Question: Here is the image of the error I'm having right now. There are some commands that the debbuger does not run when I click on 'Step Into' or 'Next Line' button and show this error instead. I have no ideia how to fix it. I found something about But I don't really know what to do there.

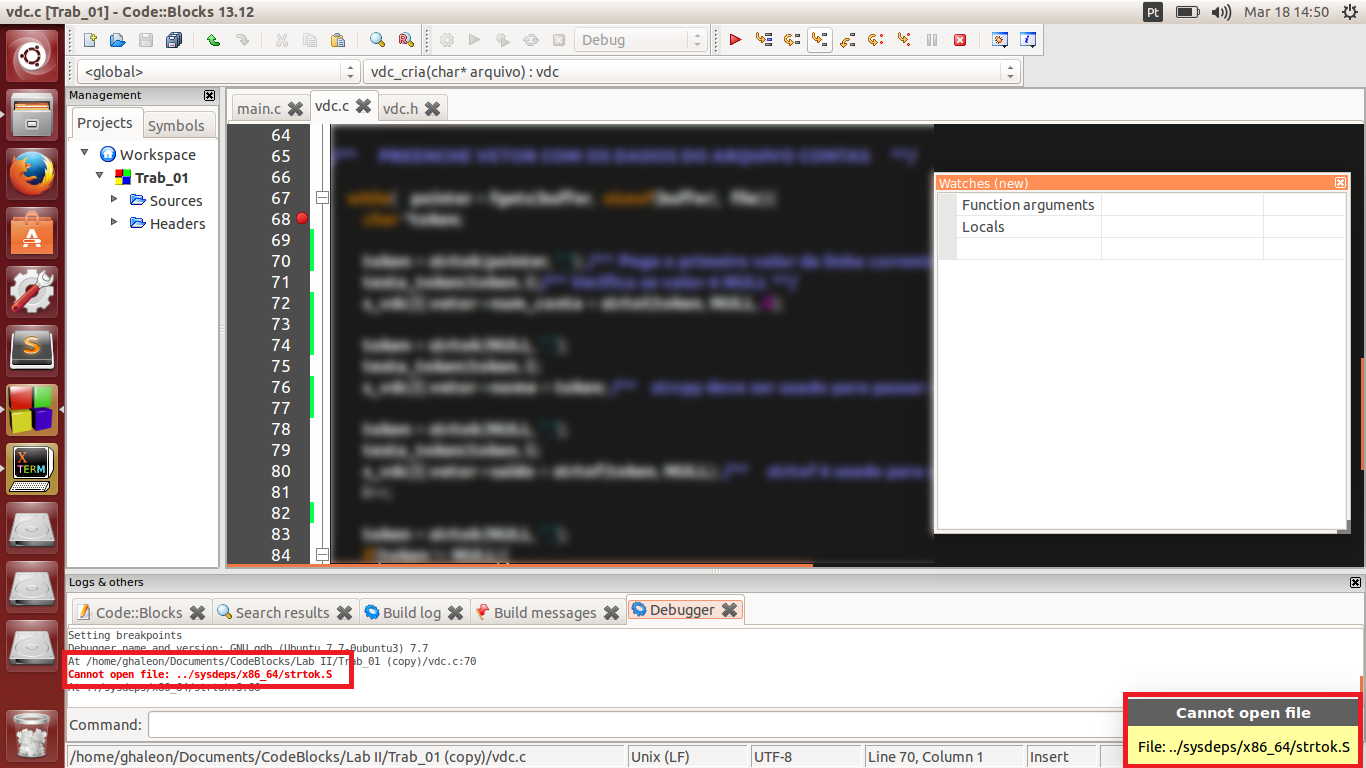
Answer: It looks like you're using Ubuntu. Ubuntu doesn't install source code for its libraries (or executables) by default. 'strtok' is part of libc. You can retrieve libc's source code by doing:
'''
apt-get source libc6
'''
This will put a whole tree of source code, rooted at (for example) 'eglibc-2.19/' in your current directory. Gdb may or may not be able to find the correct files within that tree, depending on what pathnames are embedded in your system's libc files. On Ubuntu 14.04, the libc components all point to '/build/buildd/eglibc-2.19' as the root of all the source code[1], so I'd recommend creating that directory and moving all the libc source into it. After doing that, you should be able to see the source code, for example:

[1] I used the command 'readelf -wi /usr/lib/debug/lib/x86_64-linux-gnu/libc-2.19.so | grep comp_dir | more' to find the directories.